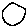
Label: circle